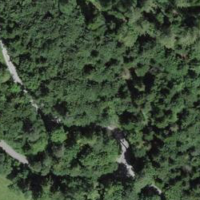
EUNIS habitat code: 43
Species observed at this site:
Rumex obtusifolius